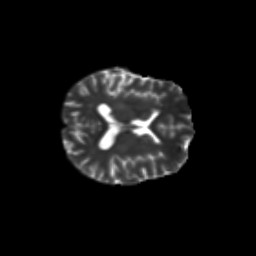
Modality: T2w
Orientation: axial
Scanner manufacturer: siemens
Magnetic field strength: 3 T
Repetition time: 9.2 s
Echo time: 0.084 s